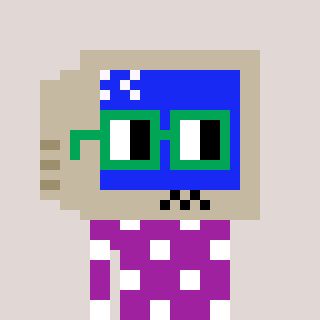
a pixel art character with square green glasses, a old monitor-shaped head and a magenta-colored body on a warm background